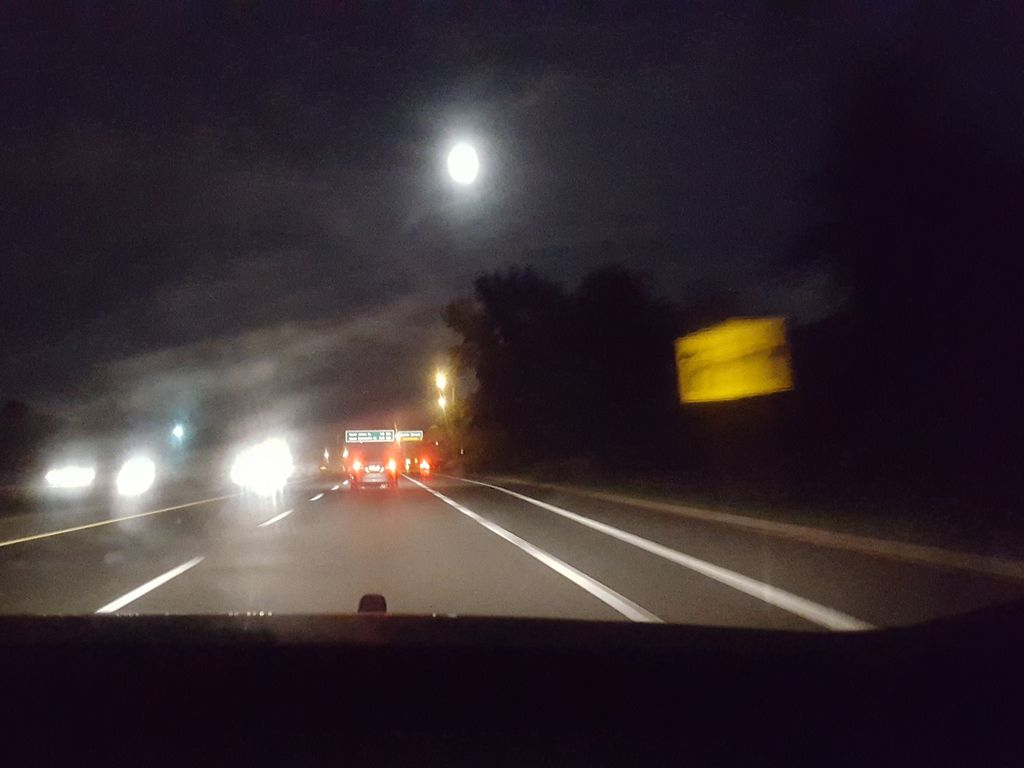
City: hamilton